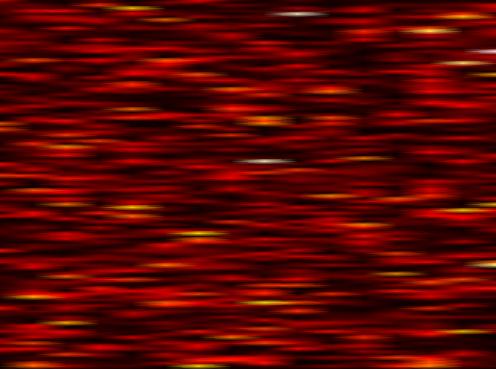
Label: WOLA